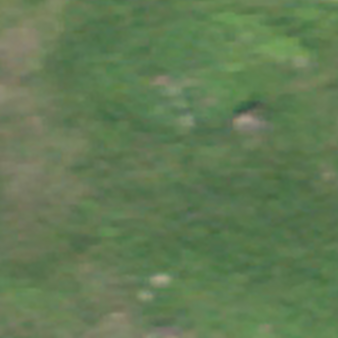
Label: other